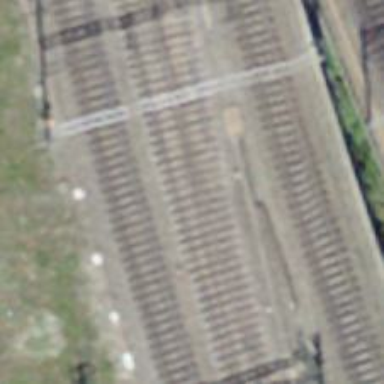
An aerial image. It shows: Railway track with contact lines for electrification.